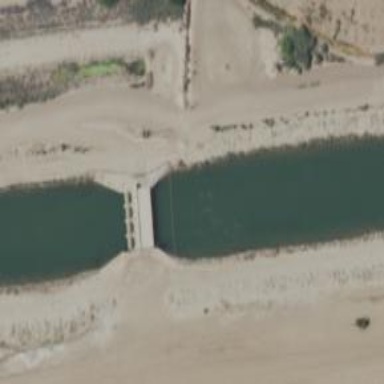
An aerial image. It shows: Dam along waterway.